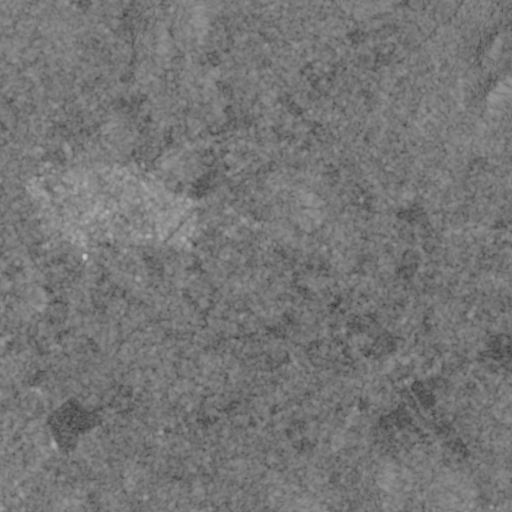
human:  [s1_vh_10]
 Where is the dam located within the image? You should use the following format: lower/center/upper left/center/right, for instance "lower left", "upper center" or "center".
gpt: The dam is located in the center left of the image.
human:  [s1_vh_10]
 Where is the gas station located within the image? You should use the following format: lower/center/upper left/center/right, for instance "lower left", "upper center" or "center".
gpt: The gas station is located in the upper center of the image.
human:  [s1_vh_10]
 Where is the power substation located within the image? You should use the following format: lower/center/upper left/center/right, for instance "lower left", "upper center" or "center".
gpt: The power substation is located in the lower left of the image.
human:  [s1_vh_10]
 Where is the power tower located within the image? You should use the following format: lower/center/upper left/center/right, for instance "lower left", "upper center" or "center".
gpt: The power tower is located in the lower of the image.
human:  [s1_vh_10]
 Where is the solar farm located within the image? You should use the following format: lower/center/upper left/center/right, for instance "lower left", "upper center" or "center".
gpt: The solar farm is located in the lower left of the image.
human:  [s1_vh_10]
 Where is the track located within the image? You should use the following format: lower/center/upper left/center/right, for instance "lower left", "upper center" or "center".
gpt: The track is located in the lower right of the image.
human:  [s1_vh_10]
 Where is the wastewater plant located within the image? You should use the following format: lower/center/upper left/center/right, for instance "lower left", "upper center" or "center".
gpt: The wastewater plant is located in the upper center of the image.
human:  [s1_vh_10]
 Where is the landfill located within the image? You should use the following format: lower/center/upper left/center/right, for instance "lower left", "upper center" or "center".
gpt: There is no landfill in the image.

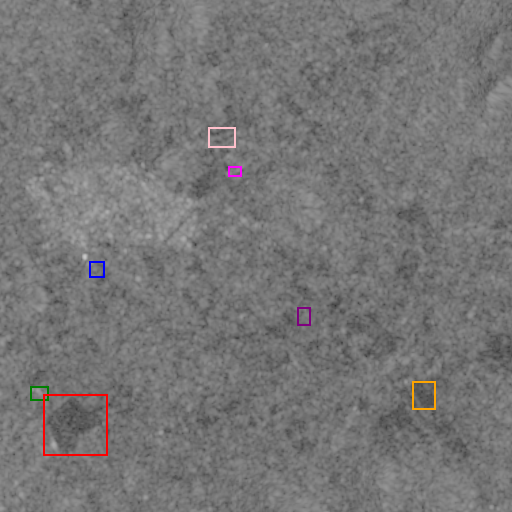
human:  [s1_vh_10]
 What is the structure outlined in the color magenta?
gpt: The structure outlined in magenta is a gas station.
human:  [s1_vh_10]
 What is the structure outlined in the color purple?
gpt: The structure outlined in purple is a park.
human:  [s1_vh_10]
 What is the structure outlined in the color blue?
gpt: The structure outlined in blue is a parking lot.
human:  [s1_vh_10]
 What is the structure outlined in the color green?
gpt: The structure outlined in green is a power substation.
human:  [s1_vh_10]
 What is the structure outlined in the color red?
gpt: The structure outlined in red is a solar farm.
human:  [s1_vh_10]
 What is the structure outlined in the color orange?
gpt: The structure outlined in orange is a track.
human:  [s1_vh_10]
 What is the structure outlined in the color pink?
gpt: The structure outlined in pink is a wastewater plant.
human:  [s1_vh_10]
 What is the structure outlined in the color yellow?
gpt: There is no yellow outline.